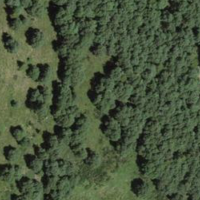
EUNIS habitat code: 32
Species observed at this site:
Juniperus communis